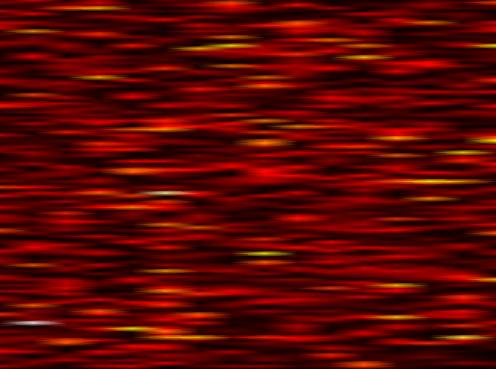
Label: FBMC